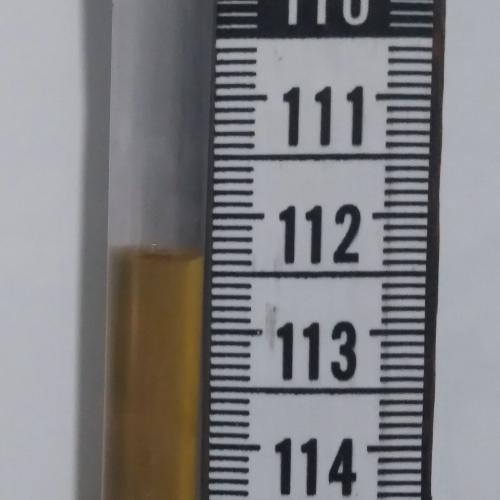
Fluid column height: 112.4 cm